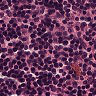
Metastatic tissue present: no